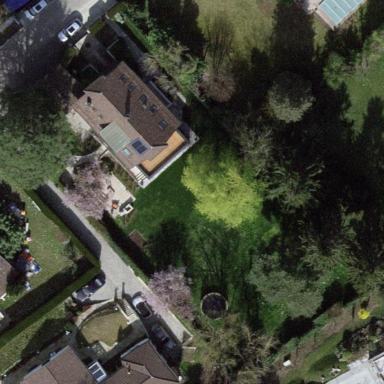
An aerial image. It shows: Garden enclosed by fence.